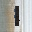
Label: 1